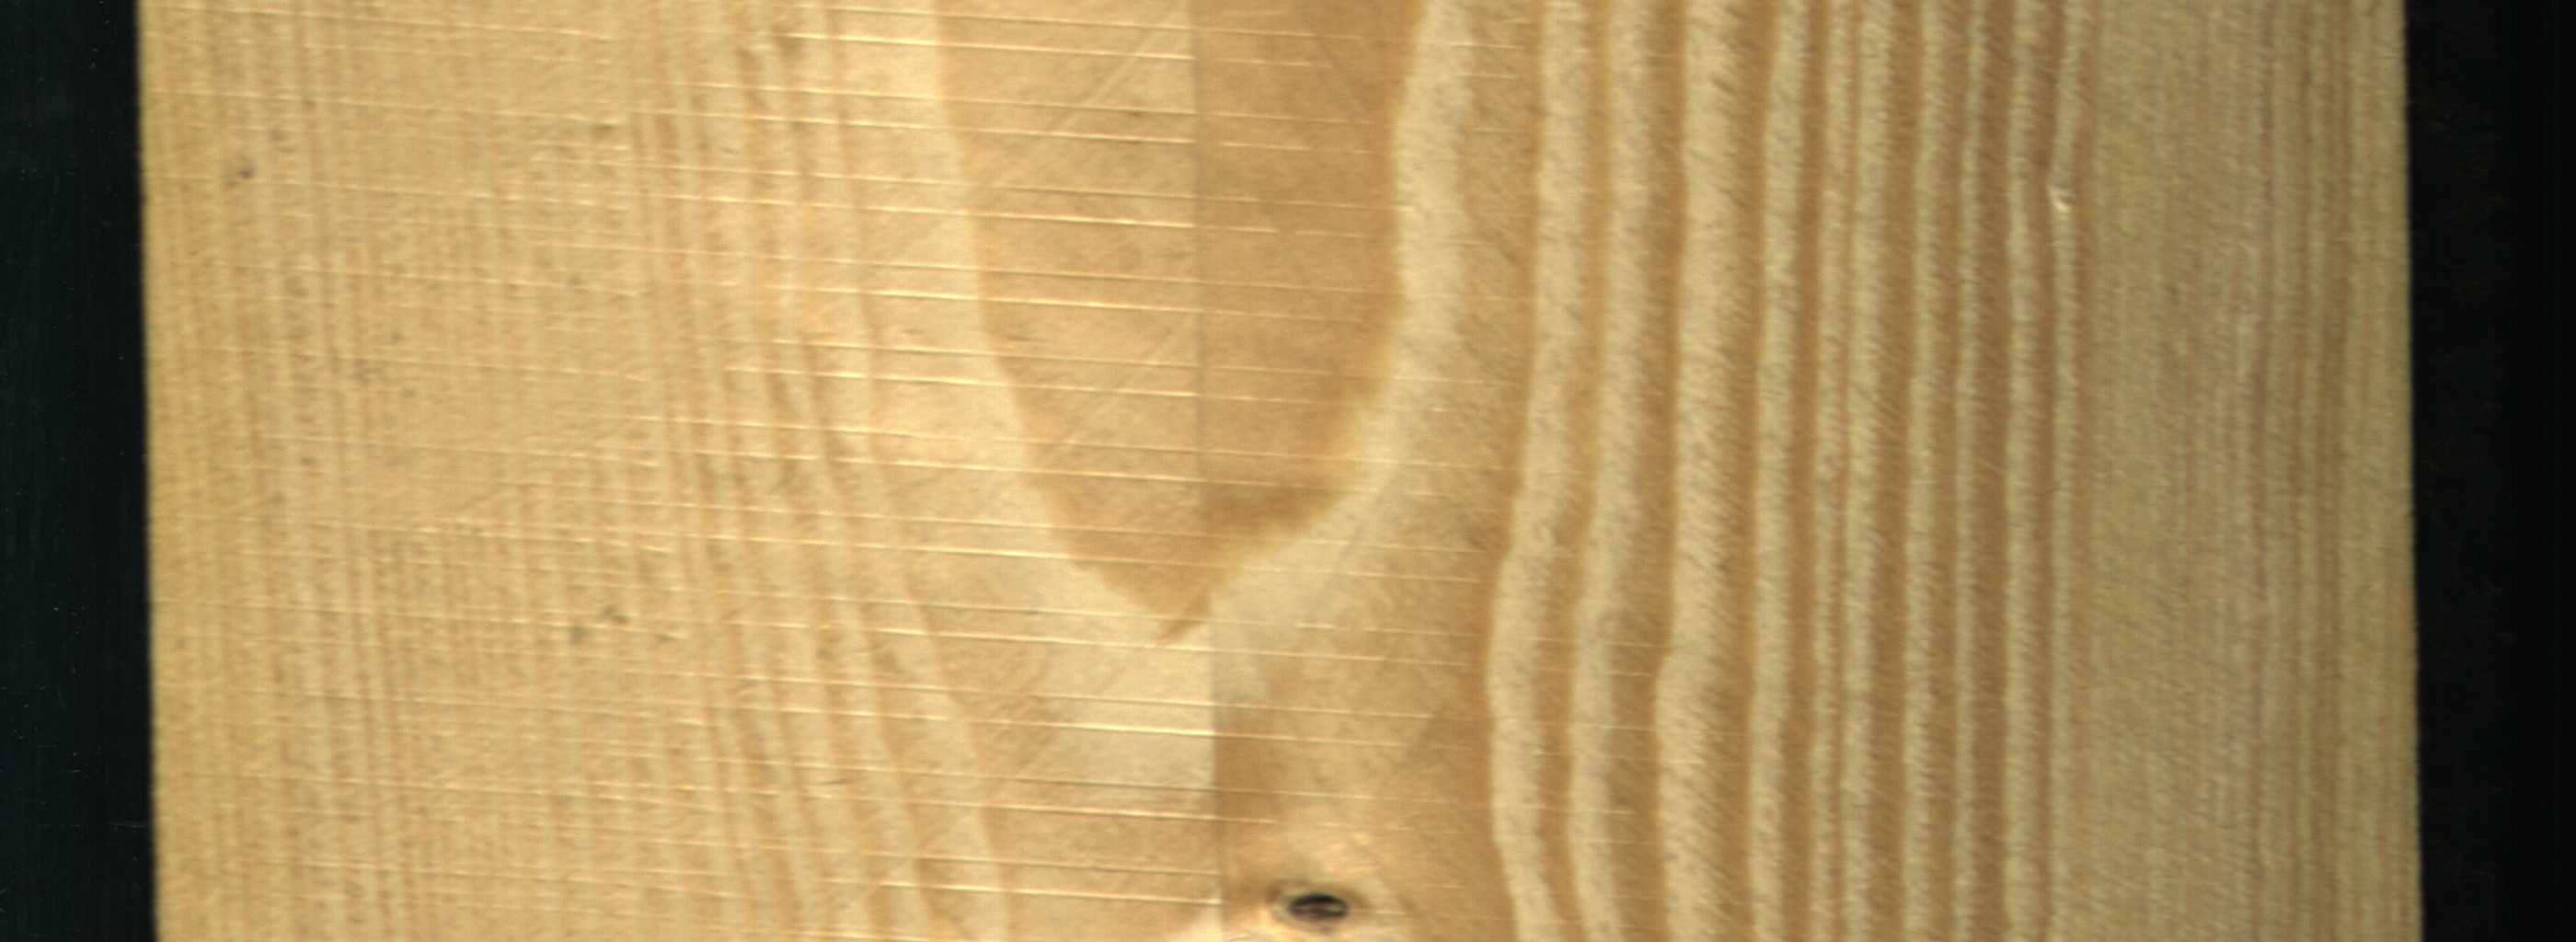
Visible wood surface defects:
Dead_Knot